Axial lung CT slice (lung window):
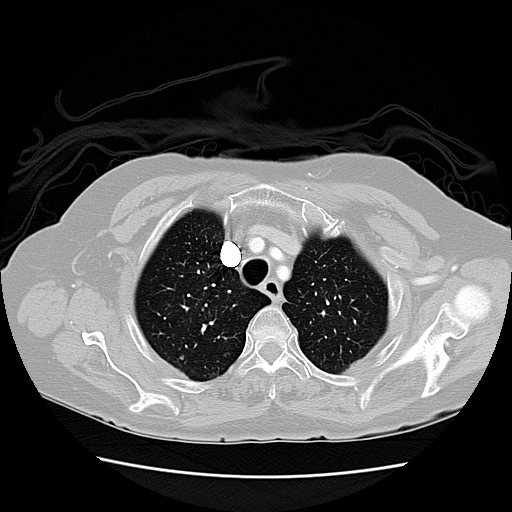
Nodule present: no